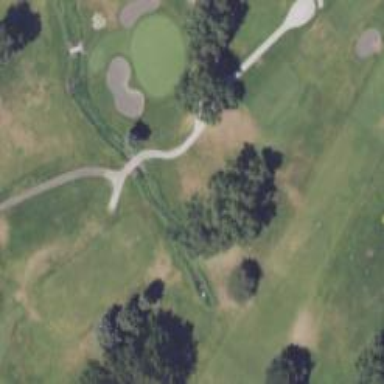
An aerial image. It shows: Path for both road and golf.